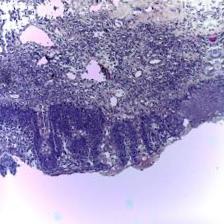
Diagnosis: OSCC